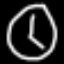
Label: clock